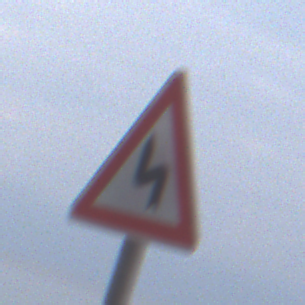
Verkehrszeichen: DoppelkurveZunaechstLinks
Umgebung: Outdoor, Nature
Tageszeit: MorningAfternoon
Wetter: Overcast
Licht: Natural
Jahreszeit: NotSpecified
Kontrast: LowContrast